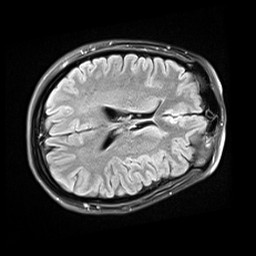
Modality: FLAIR
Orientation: axial
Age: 32
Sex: female
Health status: healthy
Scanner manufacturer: siemens
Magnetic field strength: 3 T
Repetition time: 9 s
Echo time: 0.088 s